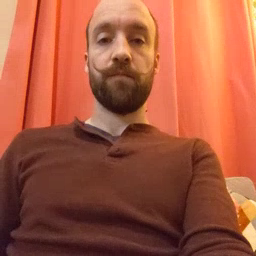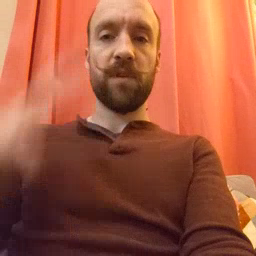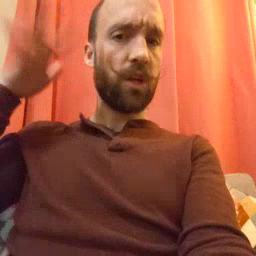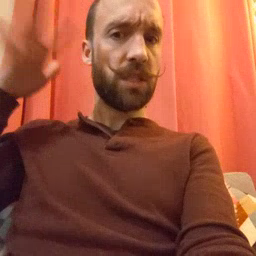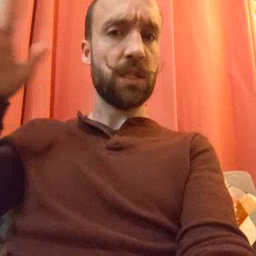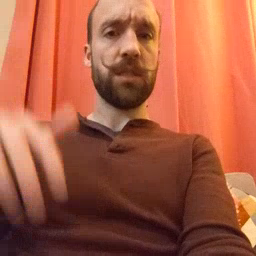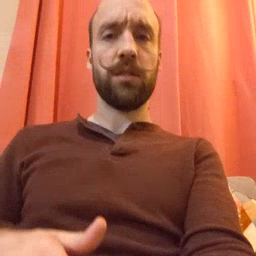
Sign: noisy